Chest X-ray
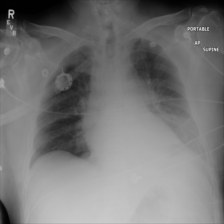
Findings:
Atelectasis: negative
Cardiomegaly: negative
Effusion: negative
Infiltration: negative
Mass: negative
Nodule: negative
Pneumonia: negative
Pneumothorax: negative
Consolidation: negative
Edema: negative
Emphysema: negative
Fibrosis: negative
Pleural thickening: negative
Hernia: negative